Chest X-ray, AP view. Patient: 31 years old, sex M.
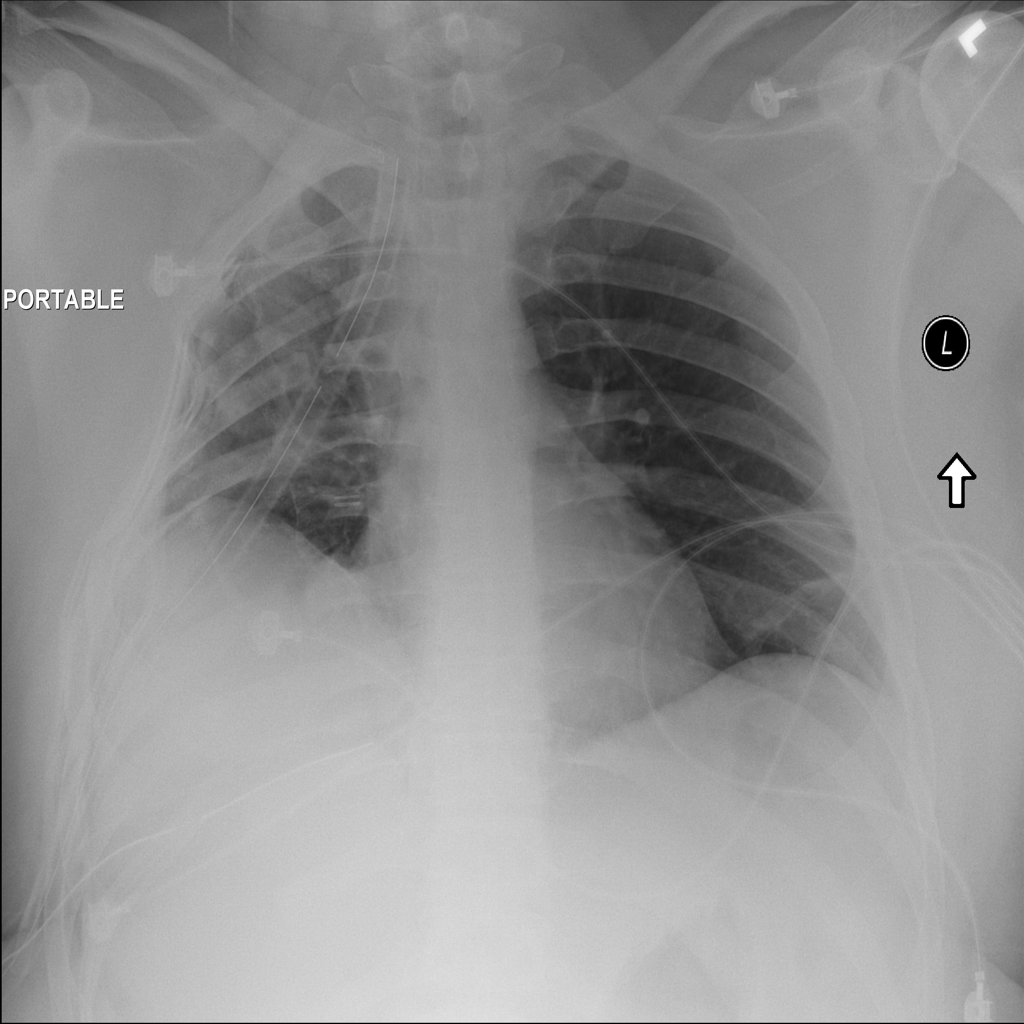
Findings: No Finding